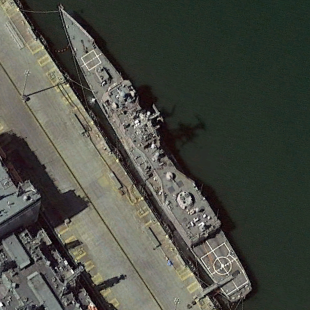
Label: cruiser